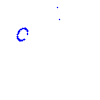
Particle: proton